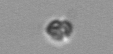
Label: Heterocapsa_rotundata